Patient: sex M, age 23
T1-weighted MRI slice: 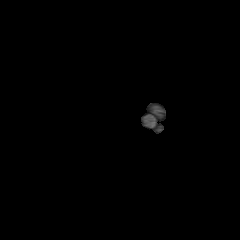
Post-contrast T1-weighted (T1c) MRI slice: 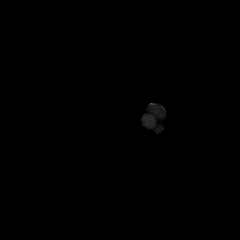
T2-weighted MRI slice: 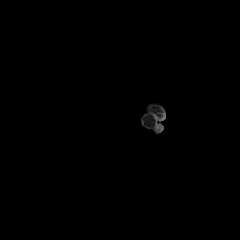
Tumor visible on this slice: no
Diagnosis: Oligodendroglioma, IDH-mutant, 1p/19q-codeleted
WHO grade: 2